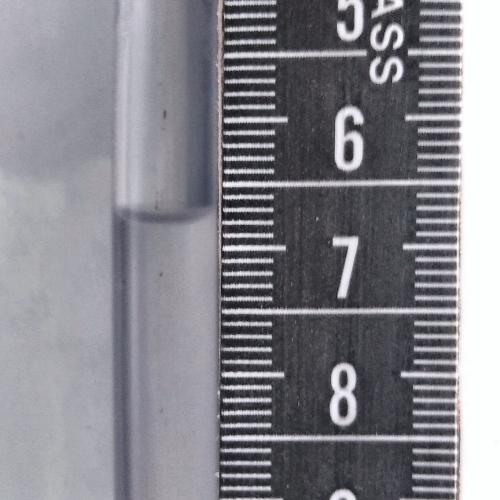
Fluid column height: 6.7 cm